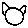
Label: cat